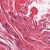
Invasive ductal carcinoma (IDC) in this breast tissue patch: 0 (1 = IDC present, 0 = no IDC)